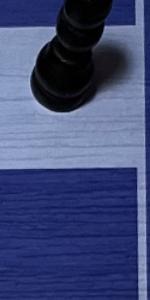
Label: Empty